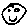
Label: smiley face